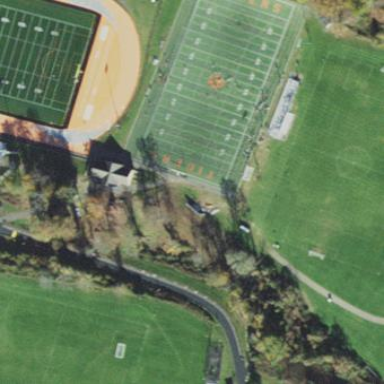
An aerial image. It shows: American football pitch for leisure and sport activities.